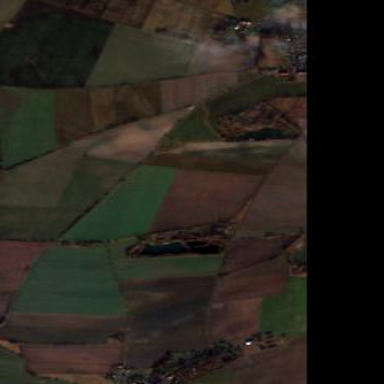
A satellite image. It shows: Picturesque farmland scene.